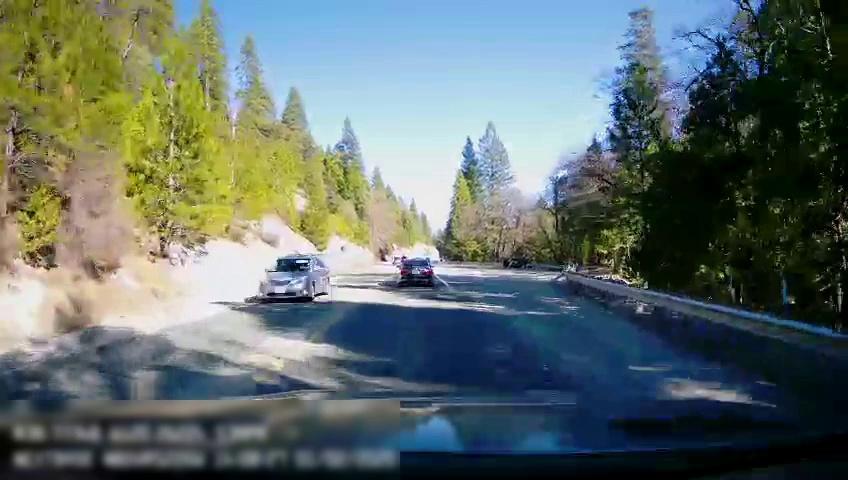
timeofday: Day
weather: Sunny
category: Drivable Space
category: Vehicles | Car
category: Vehicles | Car
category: Vehicles | Car
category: Lanes | Current Lane
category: Lanes | Current Lane